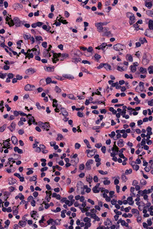
Tumor epithelial tissue: no
Tumor-associated stroma tissue: yes
Normal tissue: no